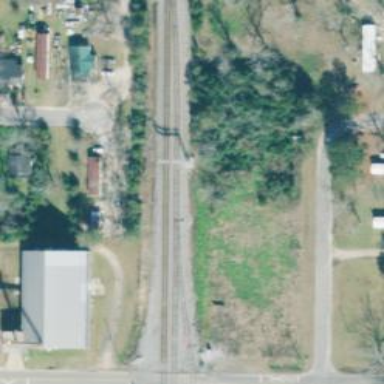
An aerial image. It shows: Railway signal.